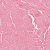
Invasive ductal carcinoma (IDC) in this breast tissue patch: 0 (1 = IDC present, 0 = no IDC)